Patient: sex M, age 55
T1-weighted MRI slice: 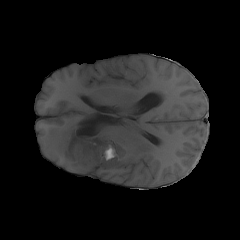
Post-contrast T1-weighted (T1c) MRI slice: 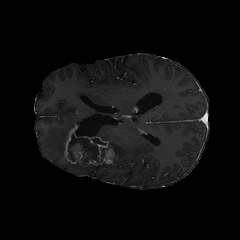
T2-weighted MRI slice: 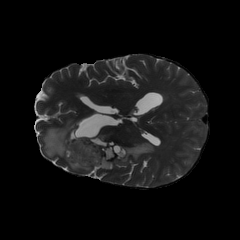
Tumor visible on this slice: yes
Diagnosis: Glioblastoma, IDH-wildtype
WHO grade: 4